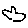
Label: bird